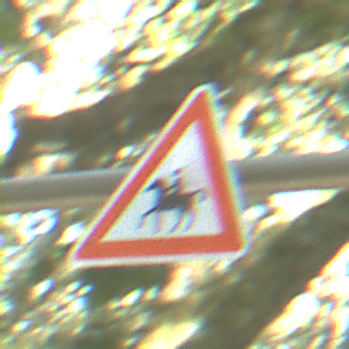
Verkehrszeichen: ReiterRechts
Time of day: Midday
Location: Outdoor (Nature)
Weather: Clear
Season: NotSpecified
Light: Natural